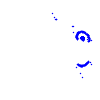
Particle: electron